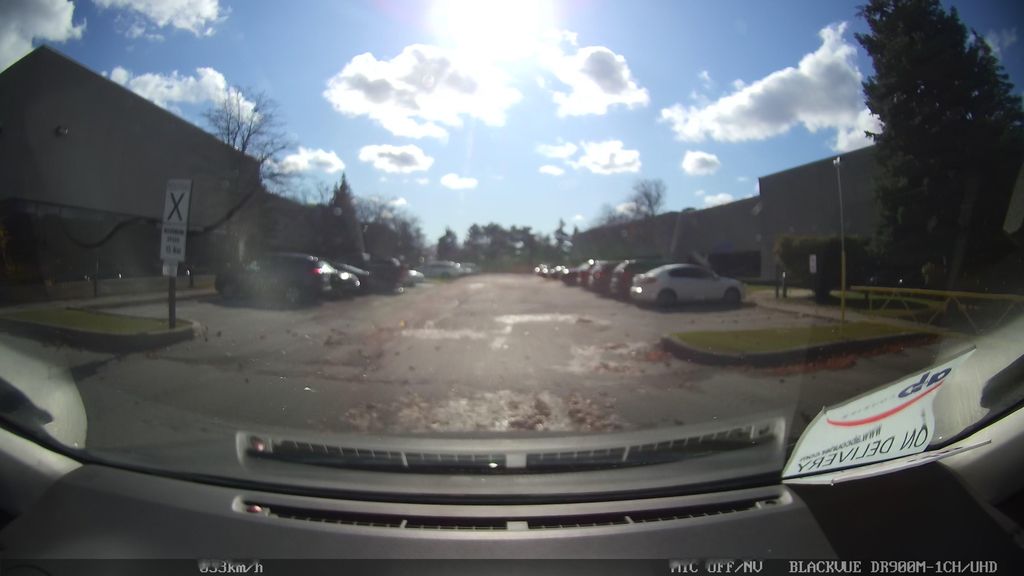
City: toronto